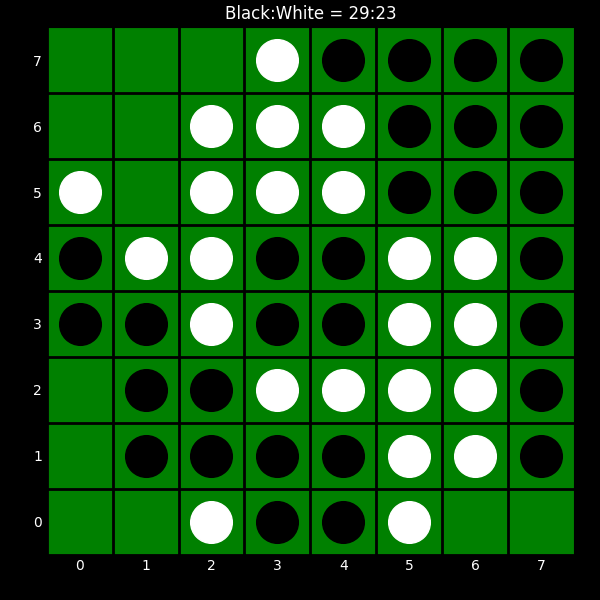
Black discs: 29
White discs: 23